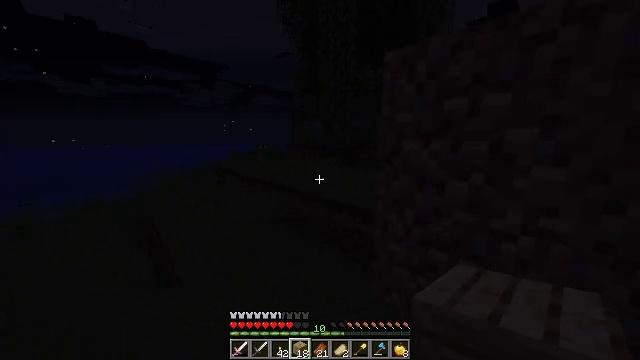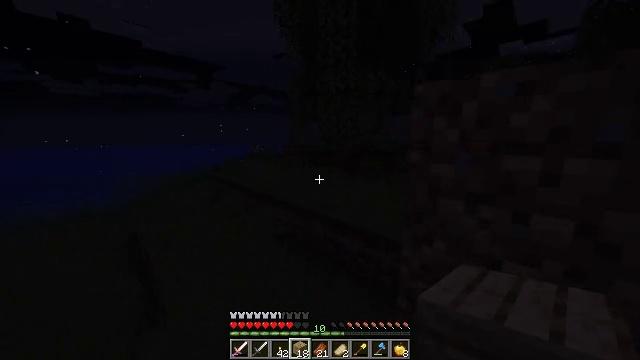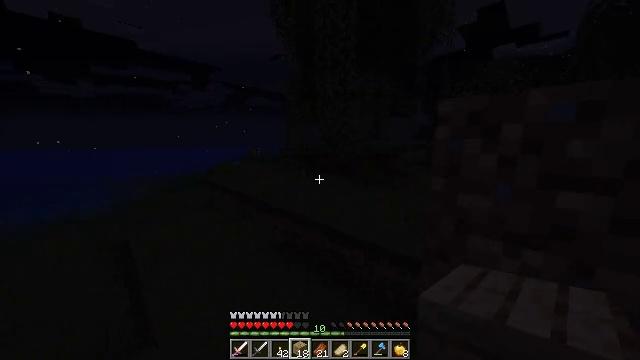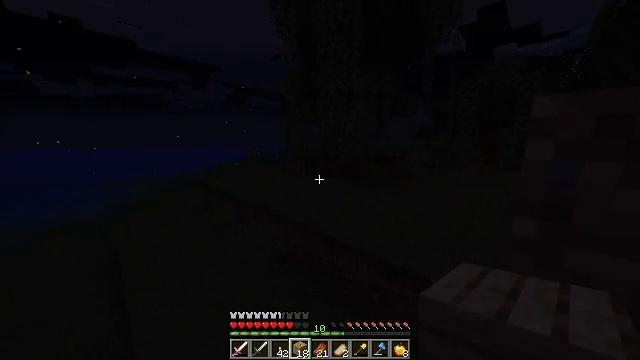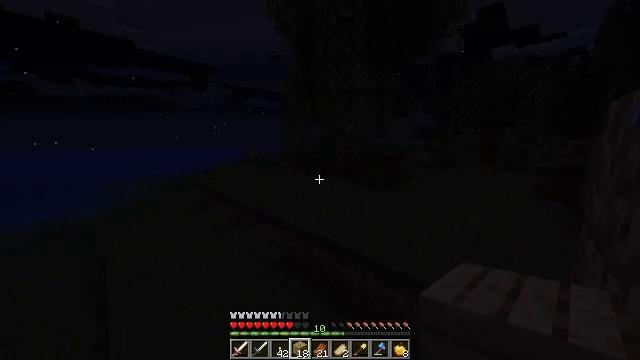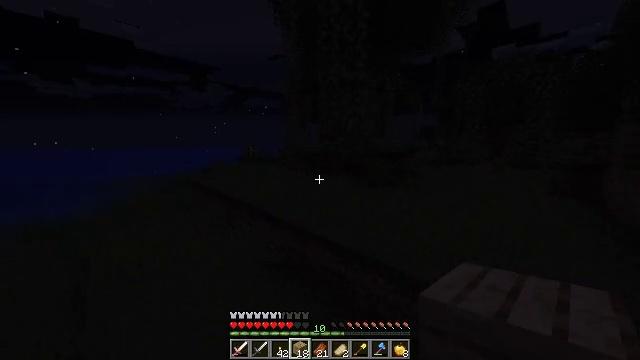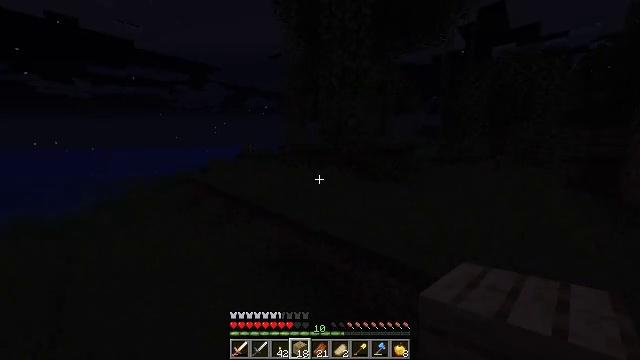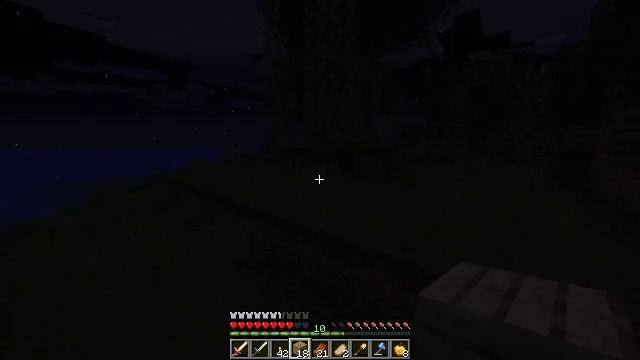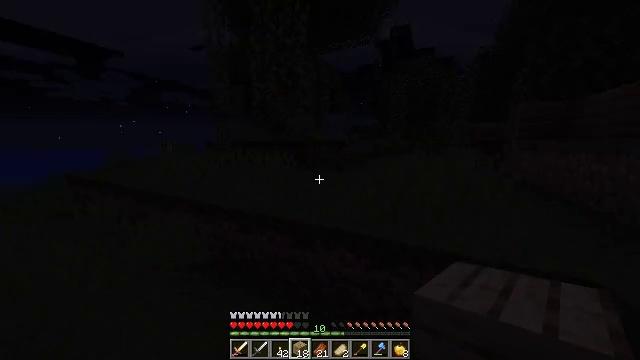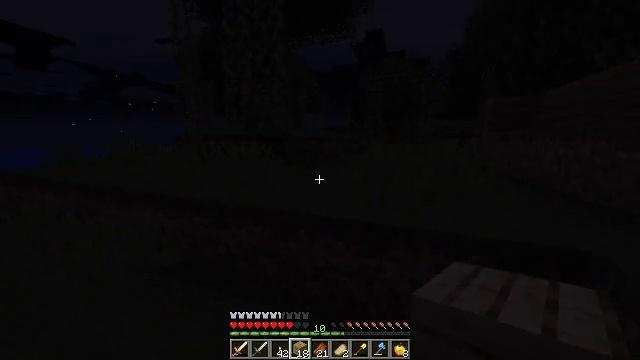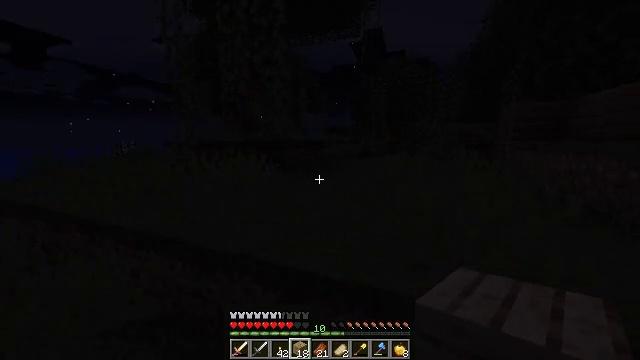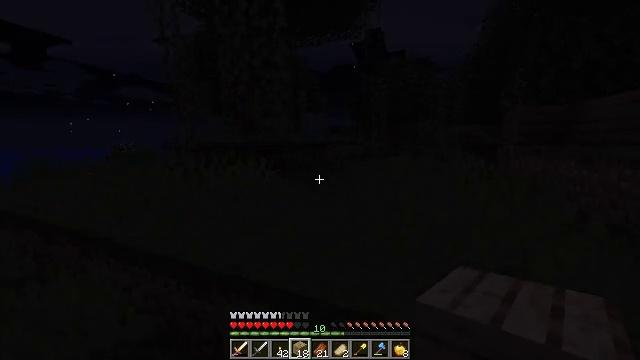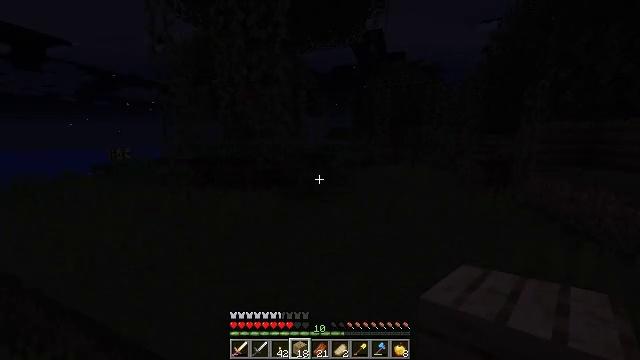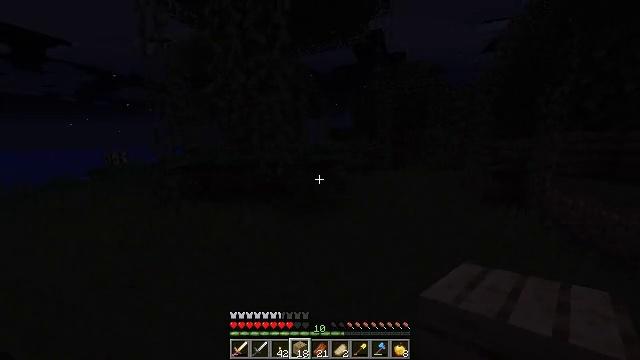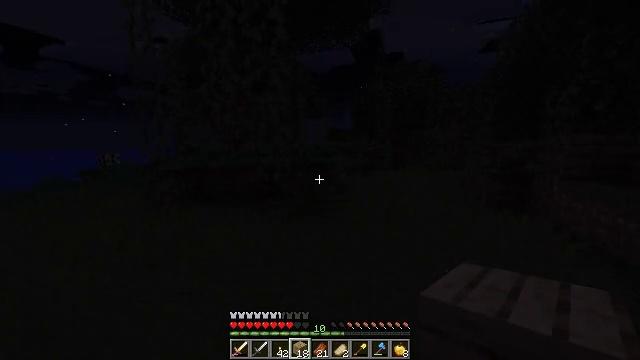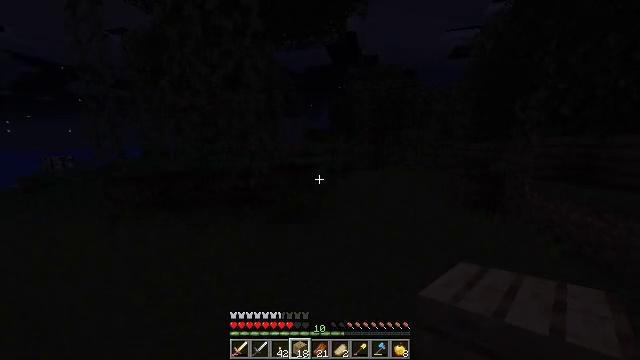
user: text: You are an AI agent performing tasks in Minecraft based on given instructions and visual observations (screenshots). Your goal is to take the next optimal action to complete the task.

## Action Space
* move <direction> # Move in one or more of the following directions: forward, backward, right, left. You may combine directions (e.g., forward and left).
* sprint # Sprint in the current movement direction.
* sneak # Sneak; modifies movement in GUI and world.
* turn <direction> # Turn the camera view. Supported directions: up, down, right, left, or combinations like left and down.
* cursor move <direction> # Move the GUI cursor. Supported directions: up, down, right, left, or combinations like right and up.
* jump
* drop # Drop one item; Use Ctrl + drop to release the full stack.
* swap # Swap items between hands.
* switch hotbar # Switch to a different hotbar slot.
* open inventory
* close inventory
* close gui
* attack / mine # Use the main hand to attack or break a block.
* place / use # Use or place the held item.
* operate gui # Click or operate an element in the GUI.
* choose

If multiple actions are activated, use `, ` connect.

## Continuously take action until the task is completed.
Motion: motion action
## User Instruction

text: Kill enemies.
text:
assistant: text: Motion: move forward, sprint, jump
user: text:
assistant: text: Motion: move forward, sprint, jump
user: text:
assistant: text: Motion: move forward, sprint, jump
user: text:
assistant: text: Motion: move forward, sprint, jump
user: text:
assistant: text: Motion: move forward, sprint, jump
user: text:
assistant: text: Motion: move forward, sprint, jump
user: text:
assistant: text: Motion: move forward, sprint, turn right, jump
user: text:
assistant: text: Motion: move forward, sprint, turn right, jump
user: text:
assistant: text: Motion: move forward, sprint, turn right, jump
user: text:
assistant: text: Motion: move forward, sprint, jump
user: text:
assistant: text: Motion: move forward, sprint, jump
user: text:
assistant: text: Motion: move forward, jump
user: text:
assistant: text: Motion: move forward, jump
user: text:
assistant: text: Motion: move forward, jump
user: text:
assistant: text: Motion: move forward, turn right, jump
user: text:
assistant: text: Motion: move forward, turn right, jump
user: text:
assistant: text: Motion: move forward, turn right, jump, switch to hotbar 1
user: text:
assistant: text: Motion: move forward, turn right, jump, switch to hotbar 1
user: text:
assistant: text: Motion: move forward, jump, switch to hotbar 1
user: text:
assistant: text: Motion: move forward, jump, switch to hotbar 1
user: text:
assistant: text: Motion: move forward, jump
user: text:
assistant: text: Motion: move forward, jump
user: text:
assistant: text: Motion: move forward, jump
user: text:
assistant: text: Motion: move forward, jump
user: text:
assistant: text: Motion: move forward, jump
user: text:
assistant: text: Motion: move forward, sprint, turn left, jump
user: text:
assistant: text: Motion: move forward, sprint, turn left and down, jump
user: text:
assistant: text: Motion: move forward, sprint, turn left and down, jump
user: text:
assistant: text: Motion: move forward, sprint, turn left, jump
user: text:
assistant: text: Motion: move forward, sprint, turn left, jump